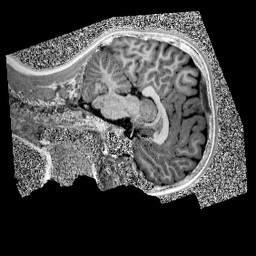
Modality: UNIT1
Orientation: sagittal
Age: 9
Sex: male
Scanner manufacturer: siemens
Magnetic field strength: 3 T
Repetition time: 4 s
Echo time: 0.00299 s